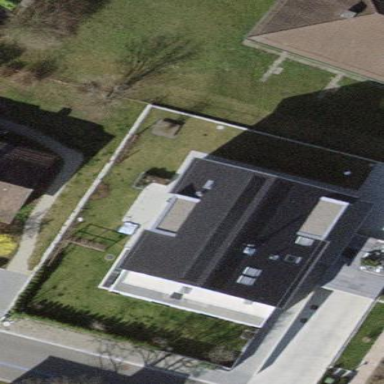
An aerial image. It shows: Detached building.